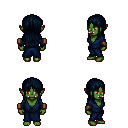
a pixel art fantasy rpg character, female body template, orc, green skin, blue robe, white pants, raven unkempt hairstyle, leather bracers, four views (front, back, left, right), 2x2 character sprite sheet, small pixel art, hard edges, no anti-aliasing